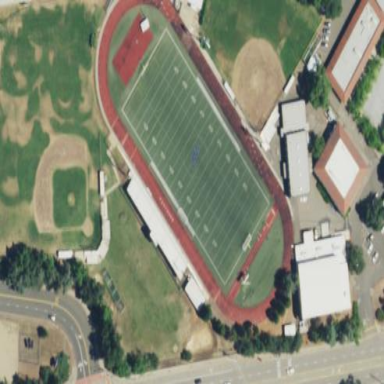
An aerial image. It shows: American football pitch.